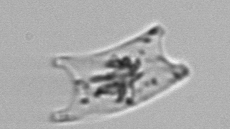
Label: Eucampia